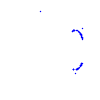
Particle: proton